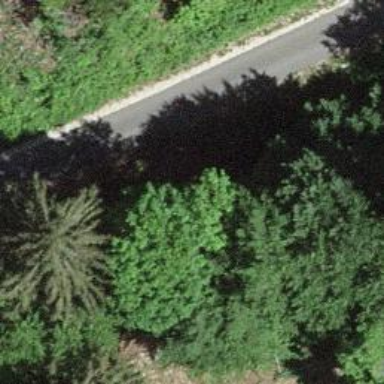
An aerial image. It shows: Unclassified road.